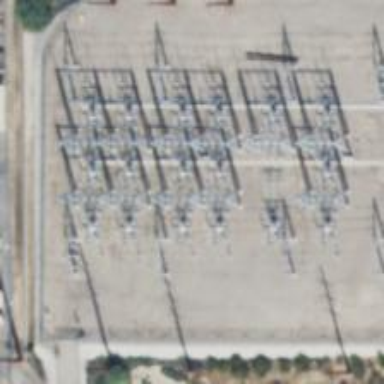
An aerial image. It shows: Switch for power supply.